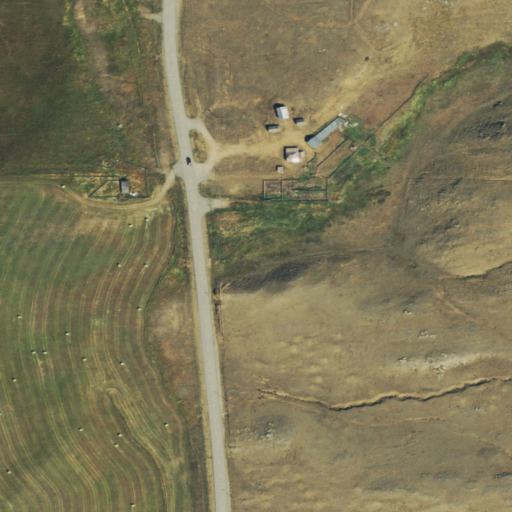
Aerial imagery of valley in Colorado named Monahan Gulch containing grassland, herbaceous wetlands, open development, and shrub